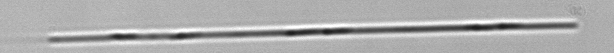
Label: Leptocylindrus